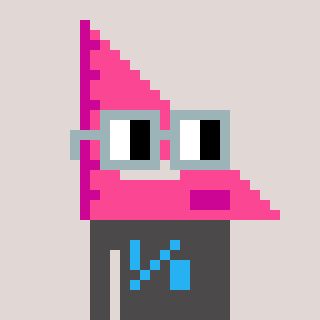
a pixel art character with square dark gray glasses, a squadron ruler-shaped head and a grayscale-colored body on a warm background